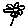
Label: flower